Question: This is my code:
'''
class Main(tk.Frame):
w = 300
h = 300
def __init__(self,parent, *args, **kwargs):
tk.Frame.__init__(self, parent, *args, **kwargs)
self.parent = parent
self.l1 = tk.Label(self, text="Iterations").grid(column=0,row=0)
self.l2 = tk.Label(self, text="angle").grid(column=0,row=1)
self.l3 = tk.Label(self, text="axiom").grid(column=0,row=2)
self.l4 = tk.Label(self, text="rule1").grid(column=0,row=3)
self.l5 = tk.Label(self, text="rule2").grid(column=0, row=4)
self.l6 = tk.Label(self, text="constants").grid(column=0, row=5)
self.e1 = tk.Entry(self, text="Iterations").grid(column=1,row=0)
self.e2 = tk.Entry(self, text="angle").grid(column=1,row=1)
self.e3 = tk.Entry(self, text="axiom").grid(column=1,row=2)
self.e4 = tk.Entry(self, text="rule1").grid(column=1,row=3)
self.e5 = tk.Entry(self, text="rule2").grid(column=1, row=4)
self.e6 = tk.Entry(self, text="constants").grid(column=1, row=5)
self.cv = tk.Canvas(width=self.w, height=self.h, bg='white')
self.cv.grid(column=2, rowspan=5)
# self.render_image()
self.grid()
'''
I want my entry boxes and canvas stay side by side, but labels and entry boxes are drawn below the canvas for some reason. I get this;

How can I show them side by side instead?
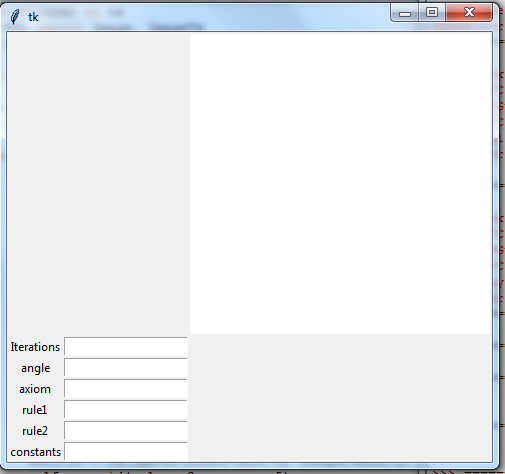
Answer: You haven't specified a row for your 'Canvas':
'''
self.cv.grid(column=2, rowspan=5)
'''
Just update this to include the top row:
'''
self.cv.grid(column=2, rowspan=5, row=0)
'''
Also 'rowspan' should likely be 6 not 5.